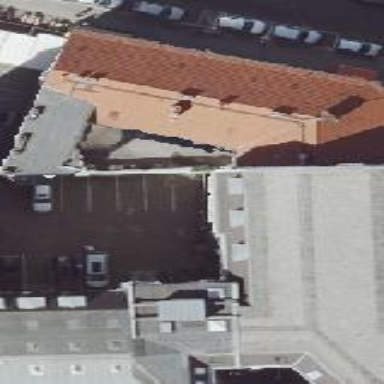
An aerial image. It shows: Gabled roof apartments building.